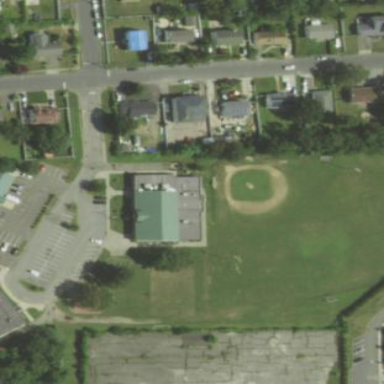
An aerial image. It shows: Baseball pitch for leisure land activities.